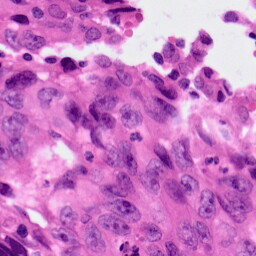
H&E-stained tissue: Lung